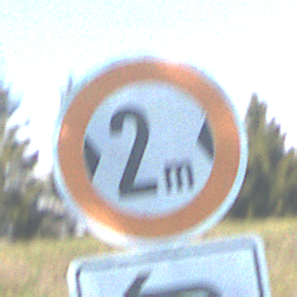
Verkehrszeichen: TatsaechlicheBreite2
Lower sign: RichtungsangabeDurchPfeile2
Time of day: MorningAfternoon
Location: Outdoor (Nature)
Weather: PartlyCloudy
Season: NotSpecified
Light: Natural